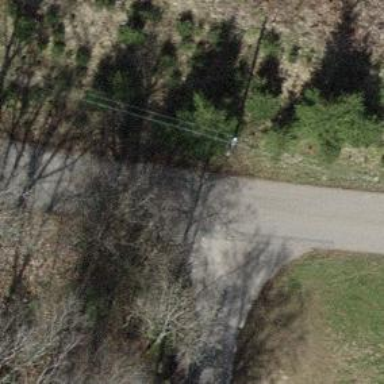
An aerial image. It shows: Minor power line.